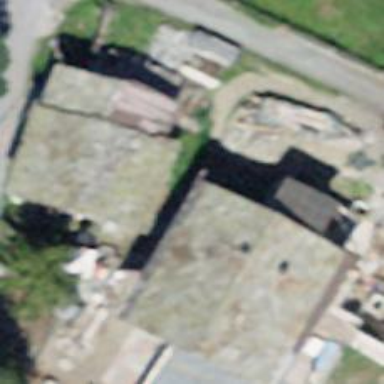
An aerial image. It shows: Shed building.